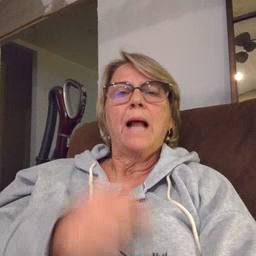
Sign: pretty